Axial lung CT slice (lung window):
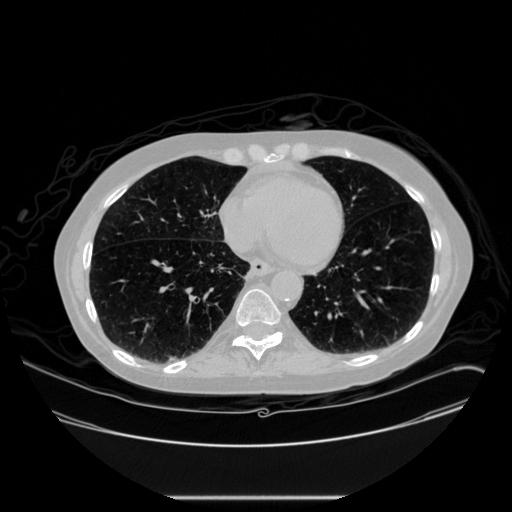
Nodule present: no